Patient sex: M
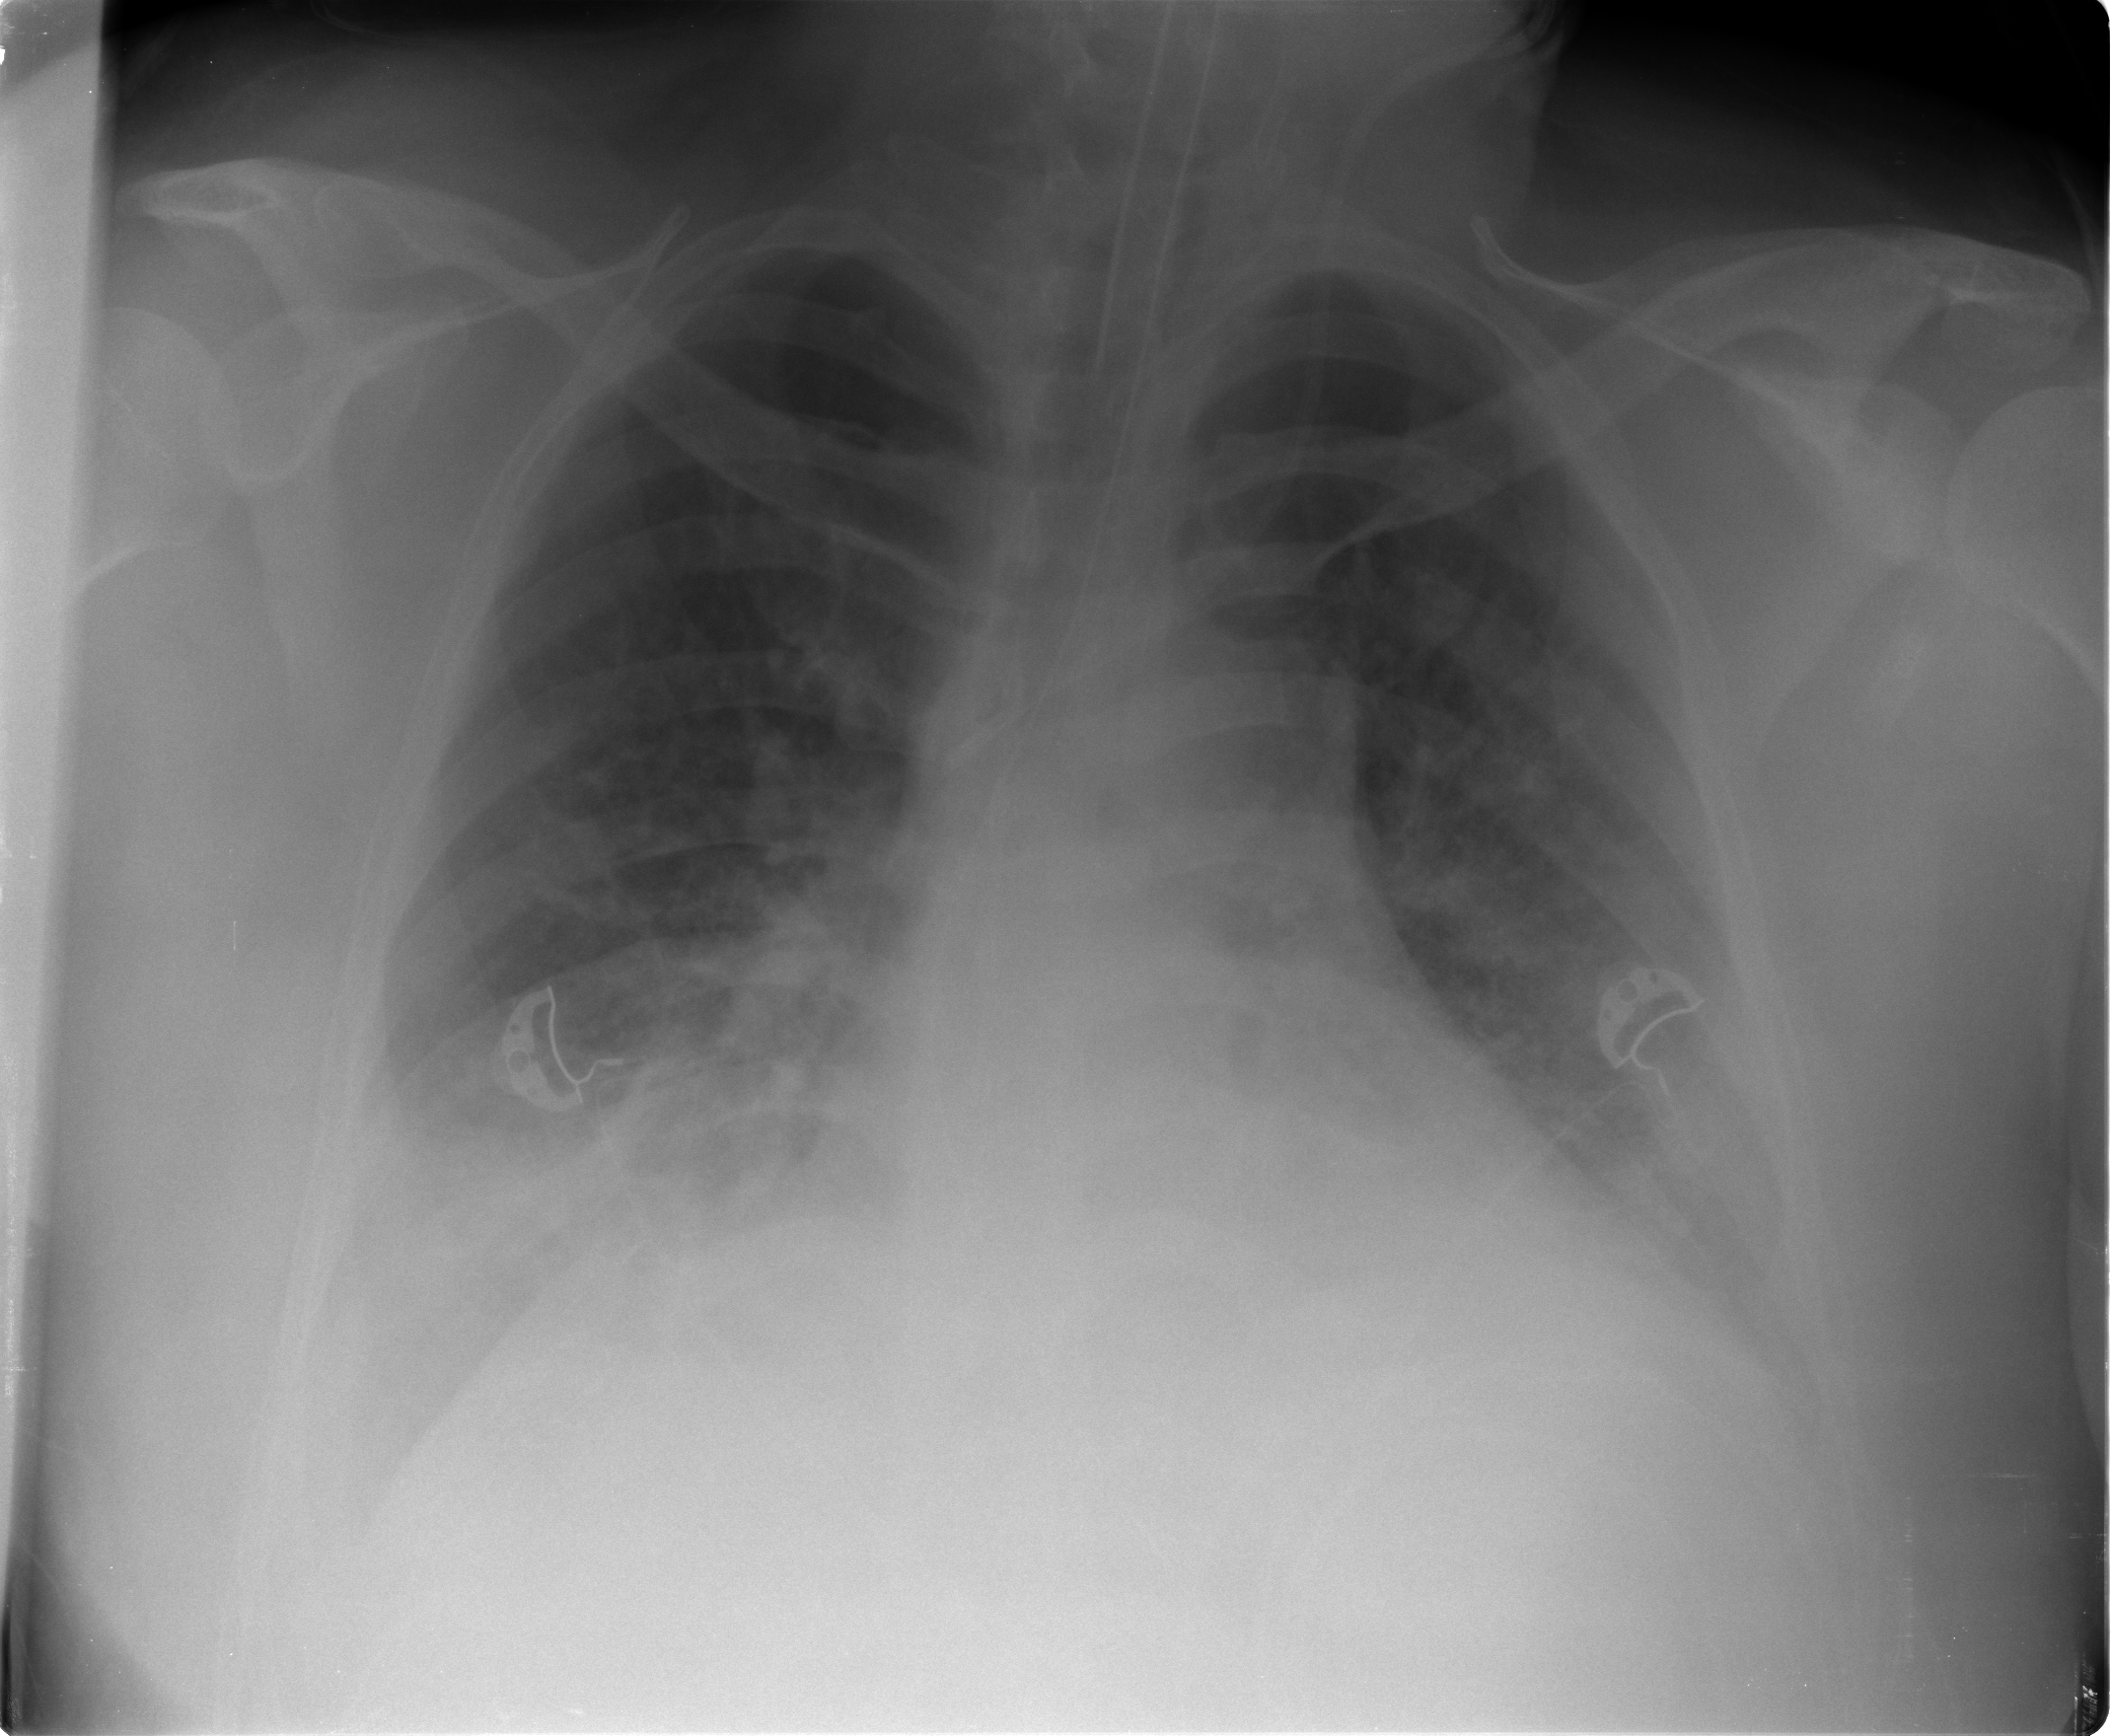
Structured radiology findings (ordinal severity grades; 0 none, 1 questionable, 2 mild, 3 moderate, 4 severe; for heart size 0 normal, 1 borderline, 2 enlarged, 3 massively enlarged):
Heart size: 2
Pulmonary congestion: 2
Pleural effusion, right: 2
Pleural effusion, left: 2
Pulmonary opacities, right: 2
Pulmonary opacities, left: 2
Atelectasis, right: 2
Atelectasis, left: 2